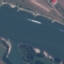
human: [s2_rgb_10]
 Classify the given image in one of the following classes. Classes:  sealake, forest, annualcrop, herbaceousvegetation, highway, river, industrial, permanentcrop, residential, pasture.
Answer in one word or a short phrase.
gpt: River